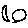
Label: moon